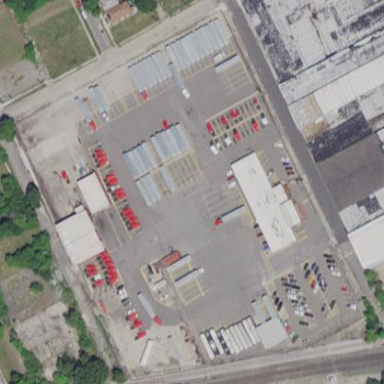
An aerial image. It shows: Industrial area.